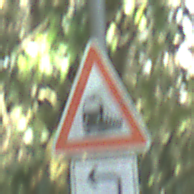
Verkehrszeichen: Bahnuebergang
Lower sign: RichtungsangabeDurchPfeile2
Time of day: Midday
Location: Outdoor (Nature)
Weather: Clear
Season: NotSpecified
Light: Natural